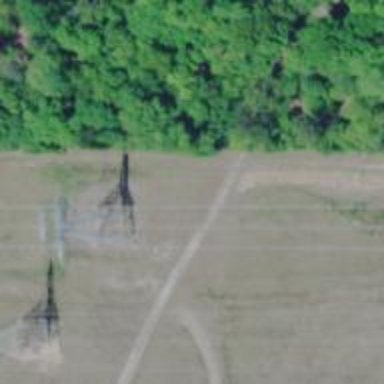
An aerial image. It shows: Lattice structure tower used for power transmission.